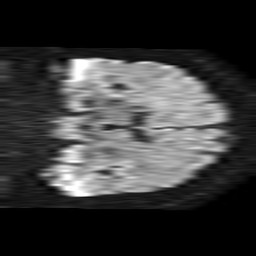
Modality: TRACE
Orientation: coronal
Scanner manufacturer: philips
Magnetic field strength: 1.5 T
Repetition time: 4.6 s
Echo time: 0.08631 s